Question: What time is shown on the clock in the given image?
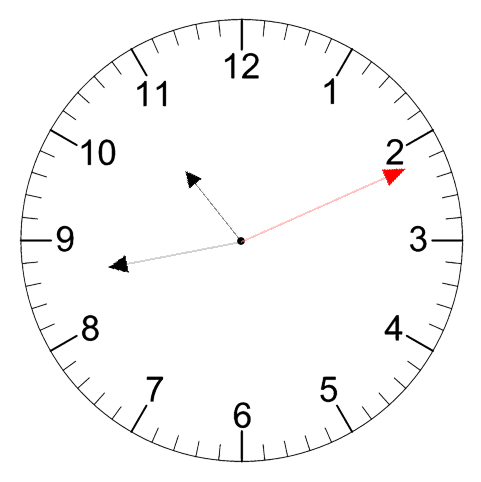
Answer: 10:43:11